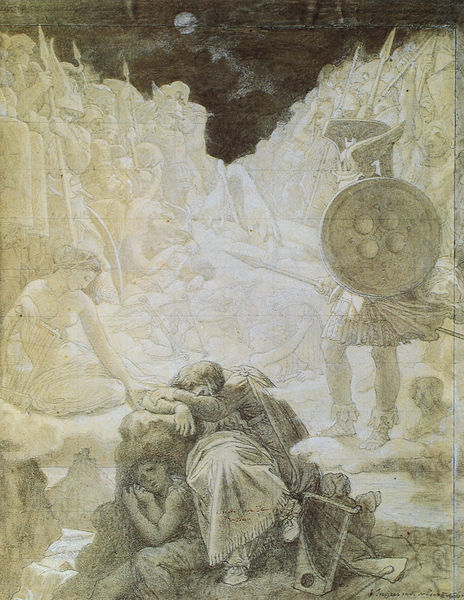
Titel: Ossians Traum (Skizze)
Künstler: Jean-Auguste-Dominque Ingres
Institution: Montauban, Musée Ingres
Schlagwörter: flügel, gemälde, gruppe, himmel, kampf, kämpfer, weiß, wolken, gelb, braun, frau, grau, nacht, schwarz, skizze, zeichnung, hund, tod, tot, trauer, kind, musik, kinder, engel, kauern, angst, krieg, lanze, soldaten, schild, mond, weinen, radierung, schwert, schwerter, waffen, soldat, fraue, helm, entwurf, ritter, armee, heer, rüstung, verzweiflung, bedrohung, götter, krieger, versteck, speer, harfe, lyra, götterdämmerung, leier, dunkl, harve, urteil, undurchsichtig, hagen, heerschar, schwarzer himmel, rundschild, walküre, rundschi, twilight, haarge